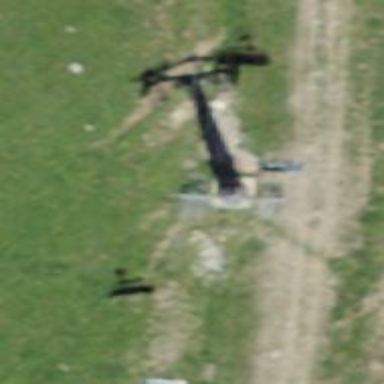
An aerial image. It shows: Pylon for aerialway.